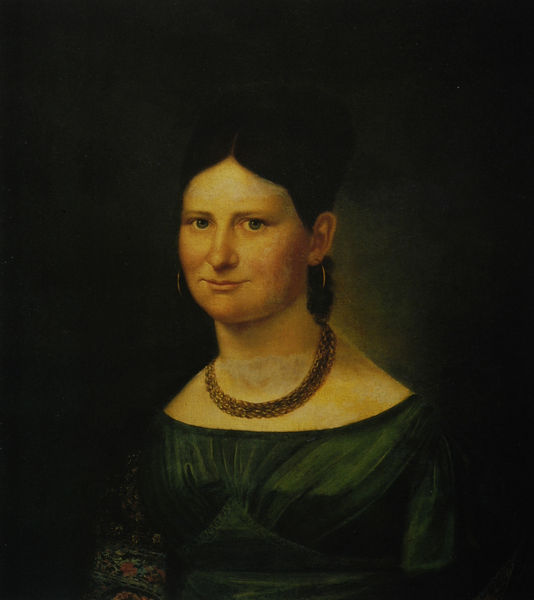
Titel: Dame mit Schal
Künstler: Georg Friedrich Kersting
Standort: Güstrow
Institution: Stadtmuseum
Schlagwörter: blau, dunkel, gemälde, haut, schatten, weiß, grün, ausschnitt, blumen, braun, brust, busen, frau, frisur, haar, hell, hintergrund, kleid, licht, mund, nase, ohr, ohrring, schmuck, schwarz, stirn, blick, dame, rot, weg, malerei, muster, jung, arme, augen, falten, gesicht, helld, inkarnat, kleidung, mensch, samt, ärmel, bildnis, hals, portrait, porträt, öl, auge, bestickt, gewand, gold, haare, stickerei, stoff, adel, ohrringe, brustbild, bruststück, brünett, dekolletee, dekoltee, frontal, gotik, kinn, kontrast, lippen, mittelscheitel, ohren, scheitel, schulter, schultern, seide, lächeln, seitlich, wangen, düster, halsband, kette, beleuchtung, nacken, dark hair, dress, einfach, green, woman, zopf, streng, brauen, büste, glanz, pupillen, vert, yeux, mimik, faltenwurf, hochsteckfrisur, teint, halsschmuck, oberkörper, dekolleté, halskette, lachen, hell dunkel, schwarze haare, schulterfrei, dreiviertel, bildniss, fontal, ohrmuschel, braue, biedermeier, goldschmuck, halbprofil, real, goldkette, flower, ohring, augenkontakt, bürgerlich, eyes, adlige, naturalistisch, femme, ohringe, audruck, bieder, brustild, damenporträt, frauenporträt, frisut, gepresst, grünes kleid, halls, halssschmuck, italienerin, mittelscheiler, mona lisa, nasolabialfalten, ohrschmuck, orh, privat, seidenkleid, seidentuch, teuer, zouzou, necklace, smile, robe, collier, fille, pale, kurze, blcik, ring, orringe, earing, kreolen, ohren#, green eyes, durchschnittlich